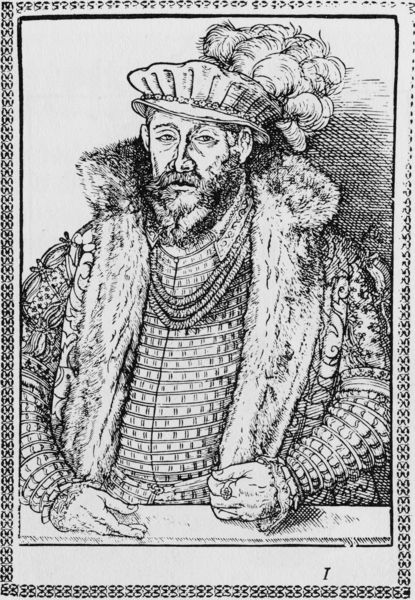
Titel: Bildnis des Johann Wilhelm
Künstler: Lucas d.J. Cranach
Institution: (Seriendruck)
Schlagwörter: feder, hand, kopf, mann, schatten, umhang, weiß, finger, hut, mund, nase, schmuck, schwarz, tisch, blick, gürtel, haube, muster, ornament, alt, bart, jacke, mütze, augen, falten, federn, halten, kleidung, kragen, pelz, rahmen, vollbart, ärmel, bildnis, herr, hände, portrait, porträt, schauen, brüstung, mantel, reich, adel, händler, kaufmann, frontal, ohren, renaissance, federbusch, holzschnitt, kette, grafik, graphik, rand, dick, verzierung, ring, buch, balustrade, druck, schraffur, schrafur, stich, ketten, soldat, pelzjacke, rüstung, henri, sims, wohlhabend, mittelalter, wams, edelmann, kupferstich, siegelring, pelzbesatz, koenig, schaube, berett, hutfedern, baret, henry viii, shaerz-weiss